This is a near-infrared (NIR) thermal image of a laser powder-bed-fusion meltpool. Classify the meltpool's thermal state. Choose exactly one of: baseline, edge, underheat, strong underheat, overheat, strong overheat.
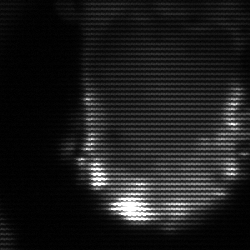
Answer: baseline